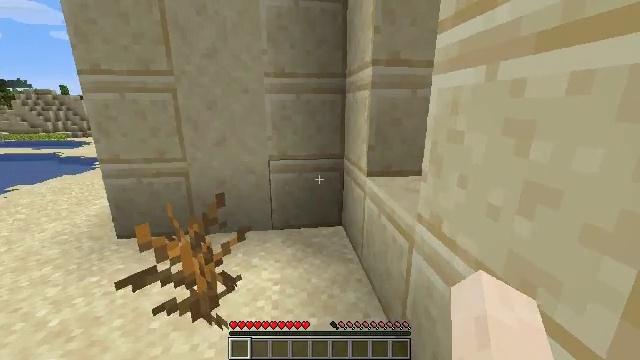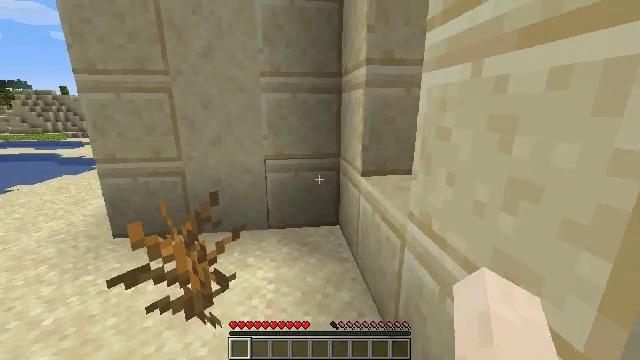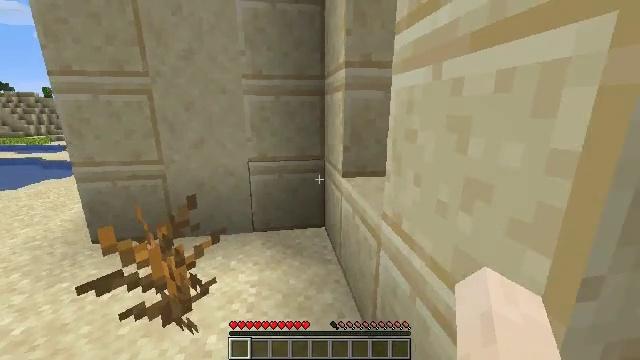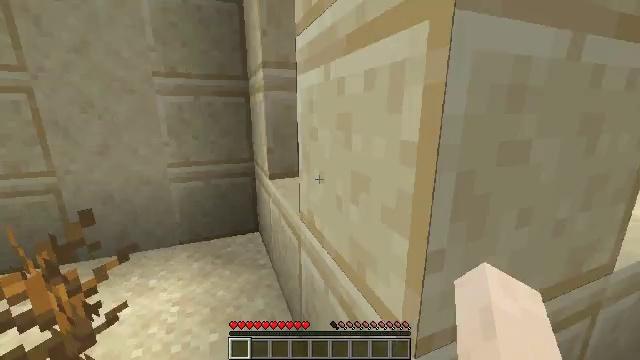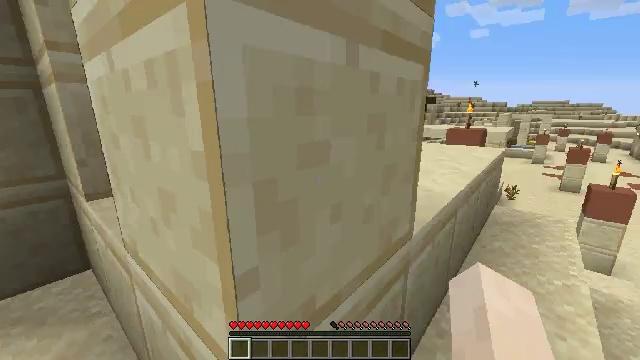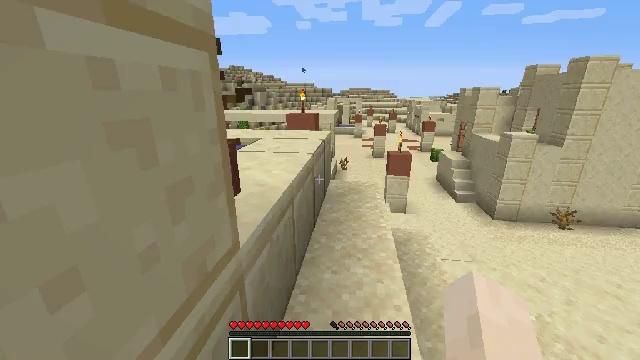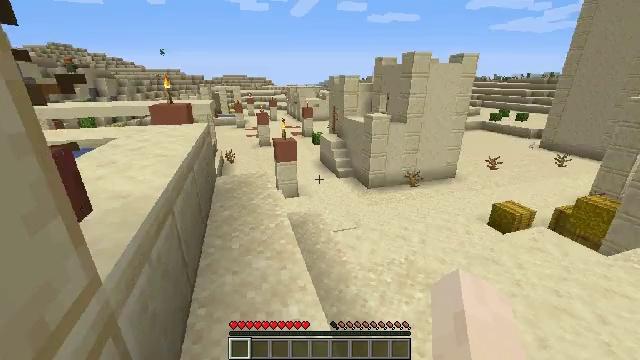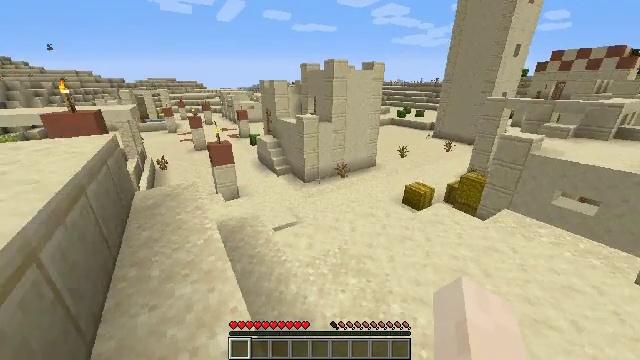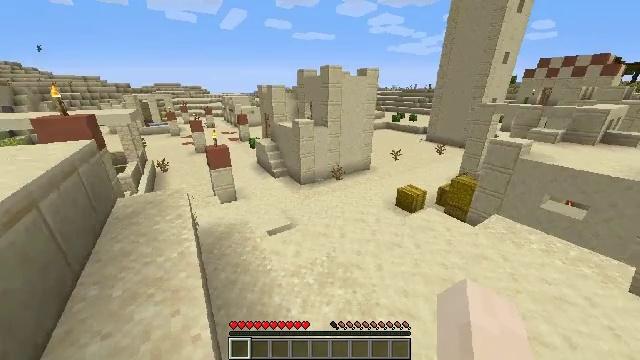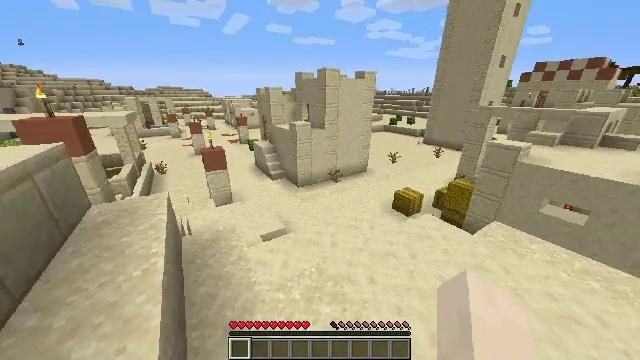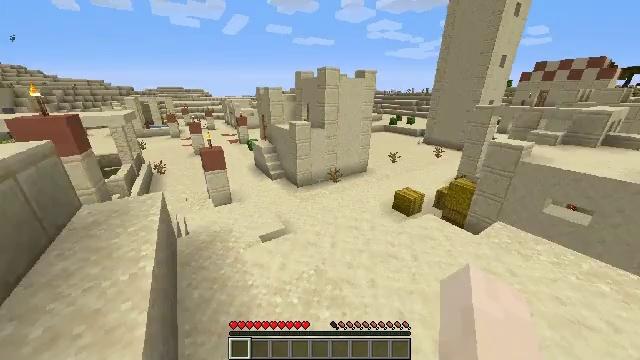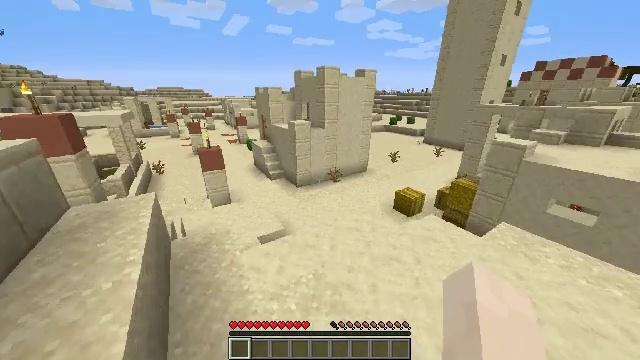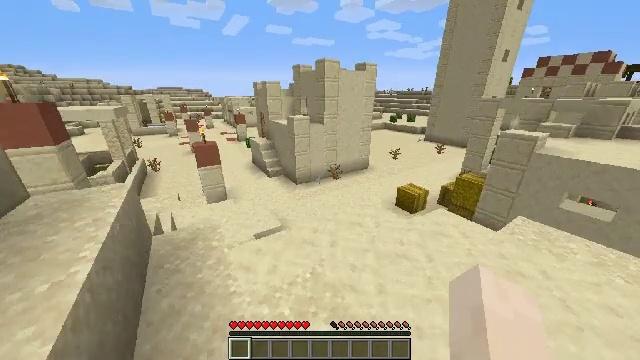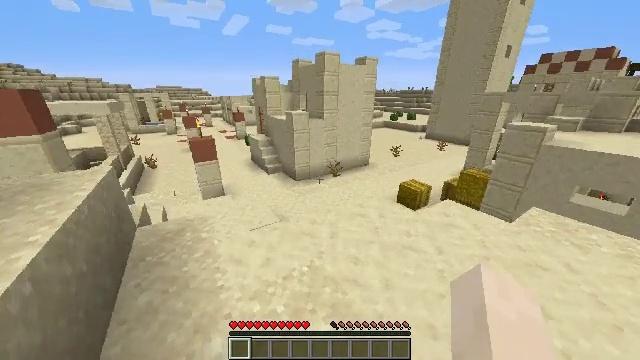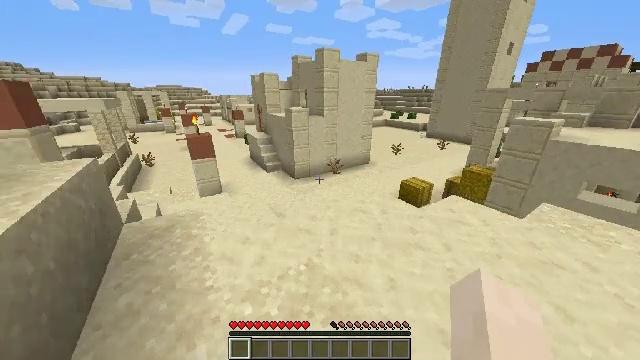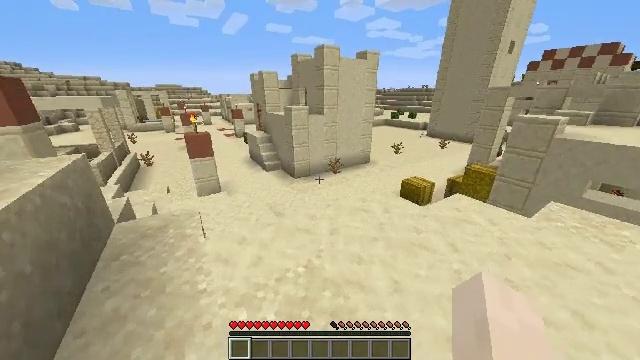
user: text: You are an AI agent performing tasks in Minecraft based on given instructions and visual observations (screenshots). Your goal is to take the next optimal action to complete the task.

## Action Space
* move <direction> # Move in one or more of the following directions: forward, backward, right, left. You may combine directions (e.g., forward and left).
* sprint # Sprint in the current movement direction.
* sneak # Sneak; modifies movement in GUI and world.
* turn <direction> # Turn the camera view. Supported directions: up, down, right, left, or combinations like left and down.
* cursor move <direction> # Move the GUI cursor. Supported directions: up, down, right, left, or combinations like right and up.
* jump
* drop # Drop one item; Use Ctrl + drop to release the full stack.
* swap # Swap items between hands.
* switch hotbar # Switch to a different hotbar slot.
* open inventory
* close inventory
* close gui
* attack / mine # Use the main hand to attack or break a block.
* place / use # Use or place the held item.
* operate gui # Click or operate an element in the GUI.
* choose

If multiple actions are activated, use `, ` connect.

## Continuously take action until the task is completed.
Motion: motion action
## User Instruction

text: Mine the chest to collect it.
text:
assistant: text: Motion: move right
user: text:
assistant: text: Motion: move right, turn right
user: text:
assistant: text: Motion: move right, turn right
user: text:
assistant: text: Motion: move forward and move right, turn right
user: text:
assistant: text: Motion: move forward and move right, sprint, turn right and down
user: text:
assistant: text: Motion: move forward and move right, sprint, turn right and down
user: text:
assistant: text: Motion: move forward and move right, sprint, turn right and down
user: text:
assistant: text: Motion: move forward and move right, sprint
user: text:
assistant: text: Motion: move forward, sprint
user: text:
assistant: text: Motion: move forward, sprint
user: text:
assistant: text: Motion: move forward, sprint
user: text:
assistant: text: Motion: move forward, sprint
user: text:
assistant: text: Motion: move forward, sprint
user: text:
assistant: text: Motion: move forward, sprint
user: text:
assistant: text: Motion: move forward, sprint
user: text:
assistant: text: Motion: move forward, sprint
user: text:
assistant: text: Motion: move forward, sprint, turn right
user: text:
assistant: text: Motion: move forward, sprint, turn right
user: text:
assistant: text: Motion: move forward, sprint, turn right
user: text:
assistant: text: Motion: move forward, sprint, turn right
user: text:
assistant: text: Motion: move forward, sprint, turn right
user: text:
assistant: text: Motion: move forward, sprint, turn right
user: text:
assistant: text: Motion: move forward, sprint
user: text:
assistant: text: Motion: move forward, sprint
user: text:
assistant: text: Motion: move forward, sprint
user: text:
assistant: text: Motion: move forward, sprint
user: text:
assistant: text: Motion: move forward, sprint
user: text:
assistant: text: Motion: move forward, sprint
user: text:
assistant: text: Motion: move forward, sprint
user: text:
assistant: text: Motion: move forward, sprint